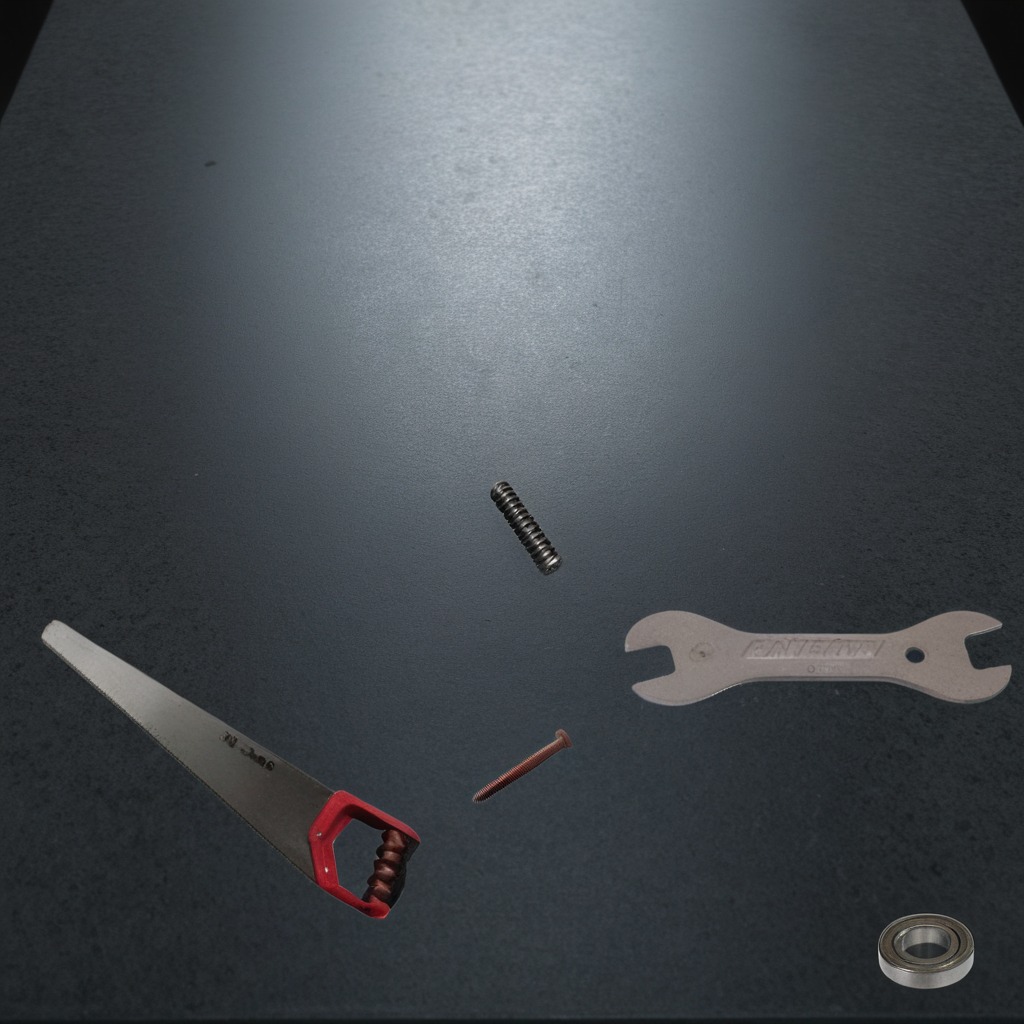
A ball bearing, a machine screw, a coiled metal spring, a handheld metal saw, and a wrench are lying on the clean granite table inside a workshop at night.